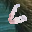
Label: 6